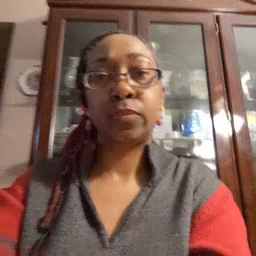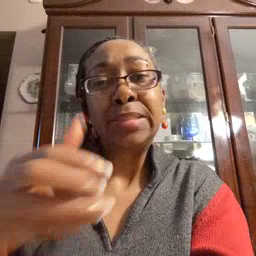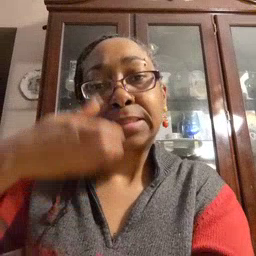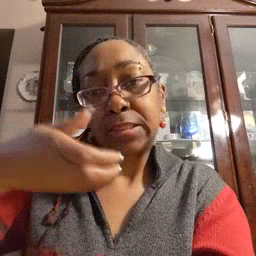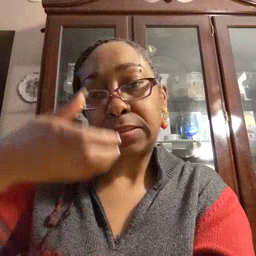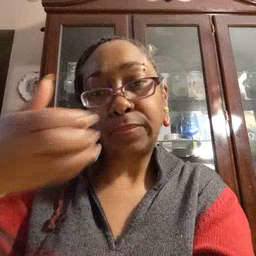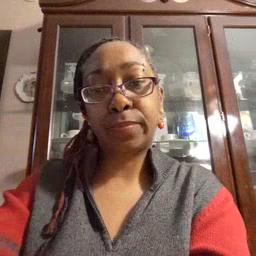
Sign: cereal